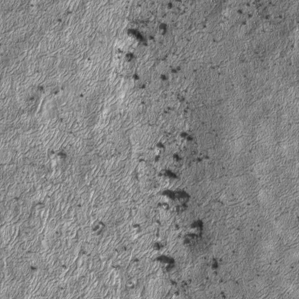
Label: frost